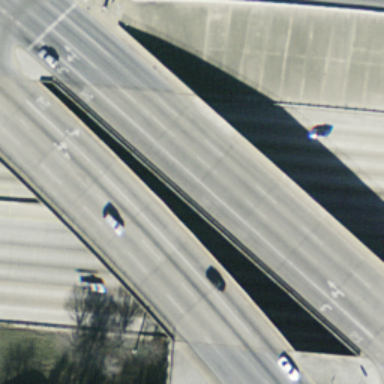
An overpass with a road go across another roads diagonally .